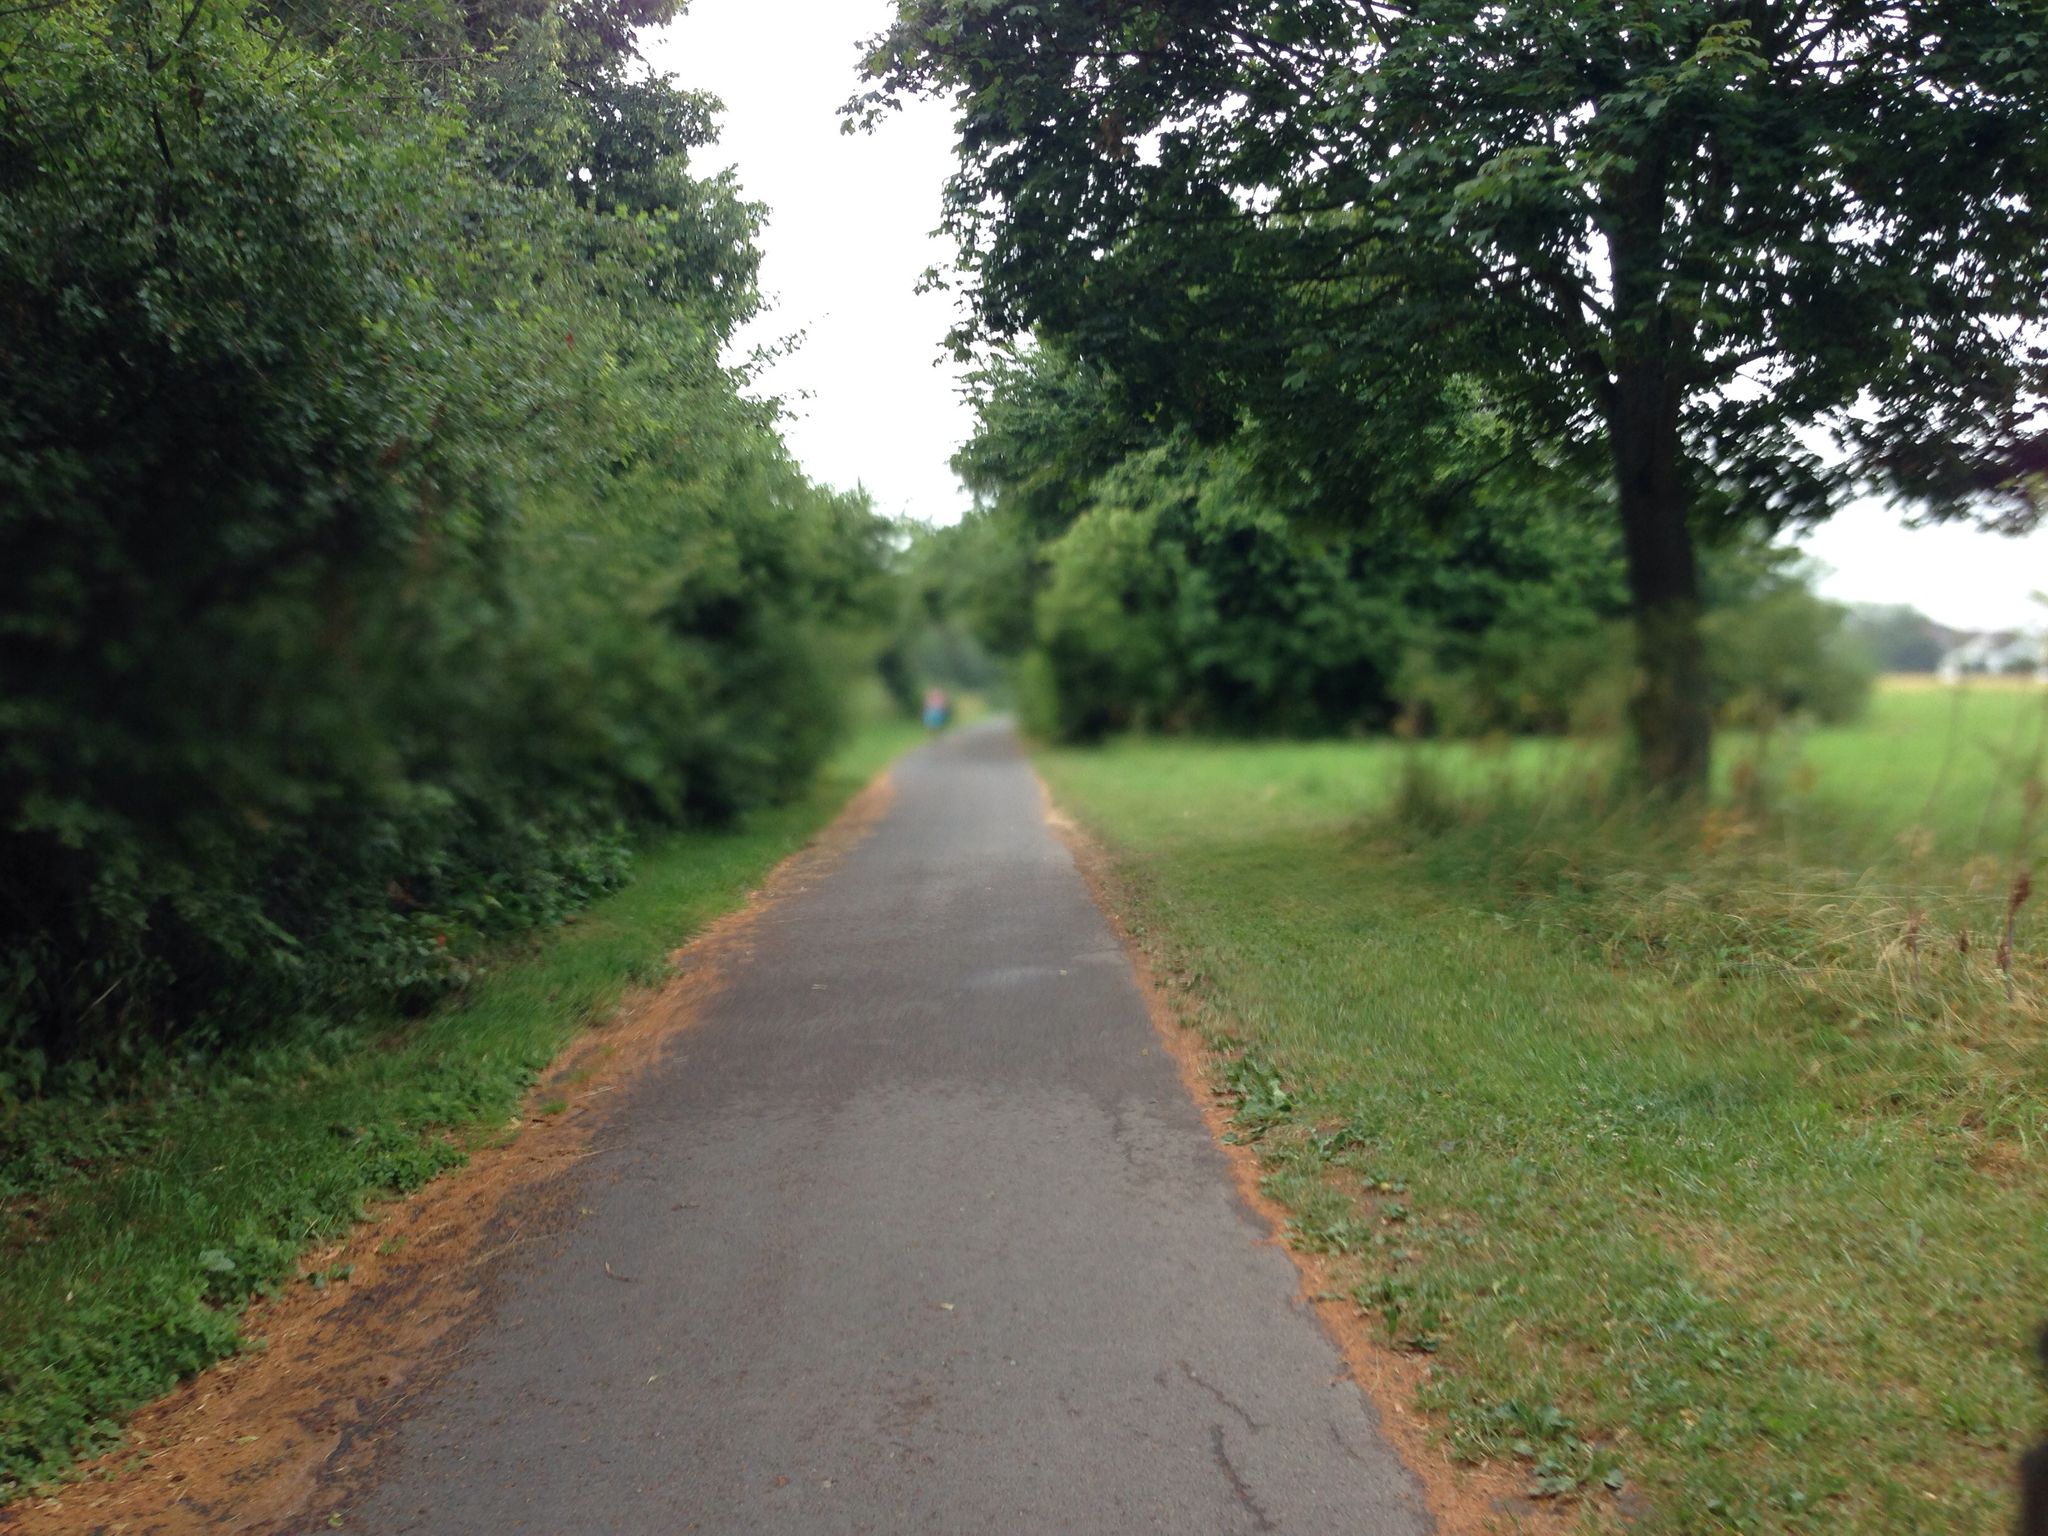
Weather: clear
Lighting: day
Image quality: slightly poor
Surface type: walking surface
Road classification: path
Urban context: urban centre
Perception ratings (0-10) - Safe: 6.12, Lively: 3.2, Beautiful: 7.37, Boring: 4.37, Depressing: 4.24, Wealthy: 5.38